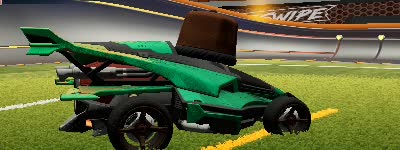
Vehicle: aftershock